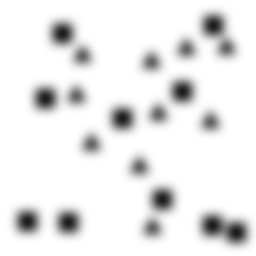
Squares: 10
Triangles: 10
Stars: 0
Total shapes: 20